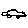
Label: car